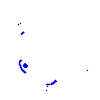
Particle: pion